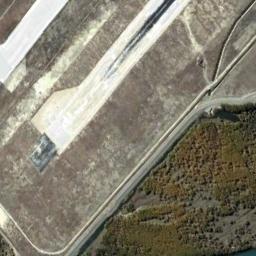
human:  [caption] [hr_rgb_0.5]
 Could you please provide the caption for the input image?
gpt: The runway is surrounded by grass .

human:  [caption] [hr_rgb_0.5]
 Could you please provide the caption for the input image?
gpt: The runway is on the bare land next to some trees .

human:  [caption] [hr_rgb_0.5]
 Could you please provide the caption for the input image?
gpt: Next to the runway is a concrete floor with white line signs on the runway .

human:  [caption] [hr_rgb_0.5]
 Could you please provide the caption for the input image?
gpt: The runway goes through the clearing .

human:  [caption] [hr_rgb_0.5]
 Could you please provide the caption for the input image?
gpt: There are brown bare land beside the runway .